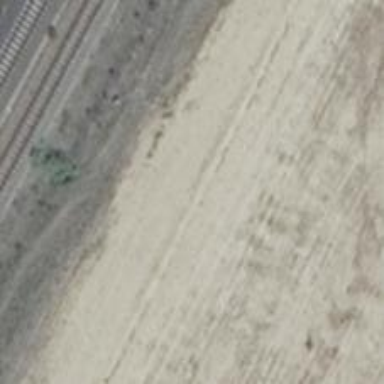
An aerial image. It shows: Gravel track with grade4 tracktype.